Question: I have created an alert in Performance Monitor (Windows Server 2008 R2) that should be triggered whenever \Processor(_Total)\% Processor Time is Above 10 (a small value just to guarantee that the condition for sending the alert is always met). You can see the Alert Task properties in the image.

In addition, I have also created a new task in the Task Scheduler that will run whether the user is logged on or not, and it will run with highest privileges. The trigger for this task has the following properties:
- - - -
The Actions (and this is the part I don't know if it's correct) has the following settings:
- -
The PowerShell code is the following ($name, $date, $counter, $threshold, $value are supposed to come from the Performance Monitor data collector set alert task properties, as in the image above):
'''
function SendMail ($name, $date, $counter, $threshold, $value) {
$MailMessage = New-Object Net.Mail.MailMessage
$MailMessage.To.Add("myemail@blah.bleh")
$MailMessage.From = "do-not-reply@blah.bleh"
$MailMessage.Subject = "ALERT - Performance Monitor"
$MailMessage.IsBodyHtml = $True
$MailMessage.Body = @"
<html><head></head><body>
The following counter needs attention:<BR><BR>
Name: $($name)<BR>
Date: $($date)<BR>
Counter: $($counter)<BR>
Threshold: $($threshold)<BR>
Actual Value: $($value)<BR>
<FONT face=Courier>$($html)</FONT>
<BR>
--- Automatically generated with SENDMAIL function ---
</body>
</html>
"@
$SmtpClient = New-Object Net.Mail.SmtpClient("blah.bleh")
$SmtpClient.Send($MailMessage)
}
'''
Once the task is started, I have the following in the History: Task Started, Action Started, and Created ask Process. The email is never sent though.
I tried sending an email using the Action: Send an email, and it worked fine. Does anyone know what could be wrong?
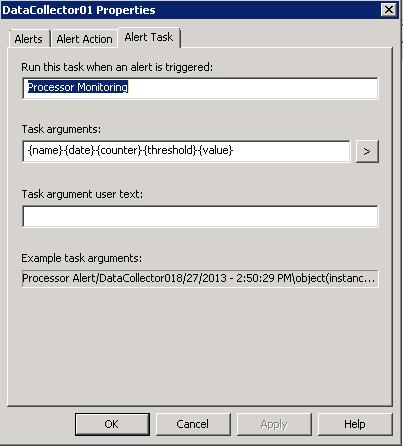
Answer: There are basically two things to address that should make this work for you.
1. Get the alert parameters correctly passed to your script.
2. Actually call the function defined in your script.
We'll start with the parameters. On the Alert Task tab of your alert (pictured above), edit the Task Arguments field and replace:
'''
{name}{date}{counter}{threshold}{value}
'''
with:
'''
"{name}" "{date}" "{counter}" "{threshold}" "{value}"
'''
Your parameters are basically being parsed as a space-separated string value, so we add double-quotes around each individual parameter token to handle values that include spaces, and we add a space between each individual parameter token so that we'll be able to tell one parameter from the next.
Then, for the action of your scheduled task (named "Processor Monitoring") you have to tell it to expect parameters from the alert and to pass those parameters to the PowerShell script.

Your Action is correct, i.e. "Start a program".
For the Program/script field, enter "powershell.exe" (or browse for the full path).
And for the Add Arguments field, enter this:
'''
-File C:\path o\your\PowerShell\scripts\perfmon_send_email.ps1 $(Arg0)
'''
Where 'perfmon_send_email.ps1' is the script file containing your SendMail() function as described above.
This bit was kind of finicky, so there may be other ways to set this up, but explicitly using the '-File' parameter made a difference for my tests. The '$(Arg0)' part is what gets replaced with the parameter string from the Alert when the scheduled task executes PowerShell to run your script.
So that should make the Alert parameters available to your PowerShell script. Now all you have to do is actually call the function you've already defined. Add the following to the end of your script (after the function definition):
'''
# Get parameter values by position and pass them to the SendMail() function.
SendMail $args[0] $args[1] $args[2] $args[3] $args[4]
'''
'$args' is an array containing the parameter values passed to a script file called from the command line, which is exactly what we configured the scheduled task to do.
Since we know the alert will always send the same values in the same order, i.e. name, date, counter, threshold, and value, we can just pull them from the command line arguments based on position and pass them to the SendMail() function.
Note that there are <URL> to process command line arguments, but this should be sufficient for your purposes.